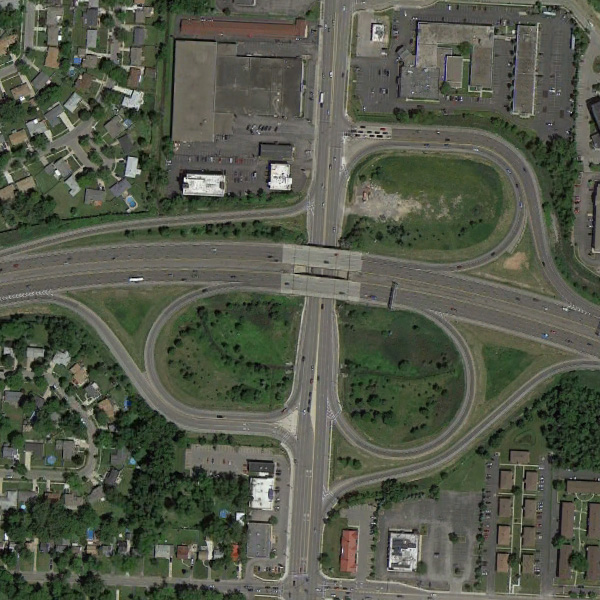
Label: Viaduct